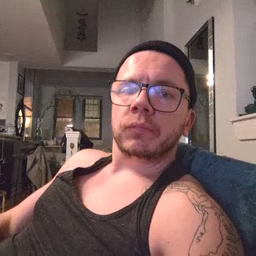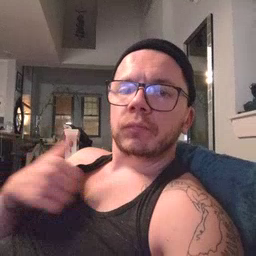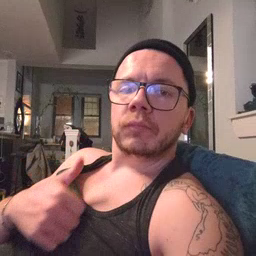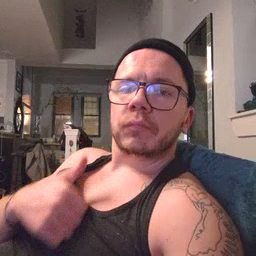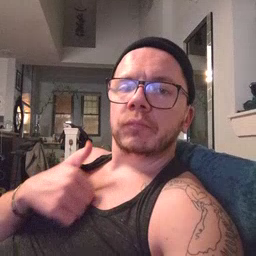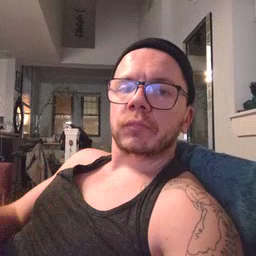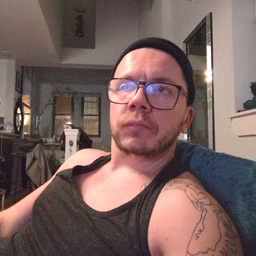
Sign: bath